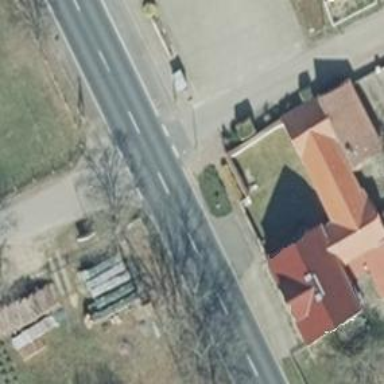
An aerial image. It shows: Emergency access point on the road.